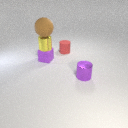
small purple metal cylinder in front of small red rubber cylinder